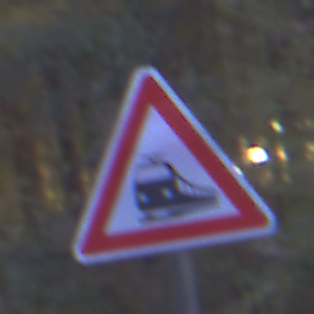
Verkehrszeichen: Bahnuebergang
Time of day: Night
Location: Outdoor (Suburban)
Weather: PartlyCloudy
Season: NotSpecified
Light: Artificial